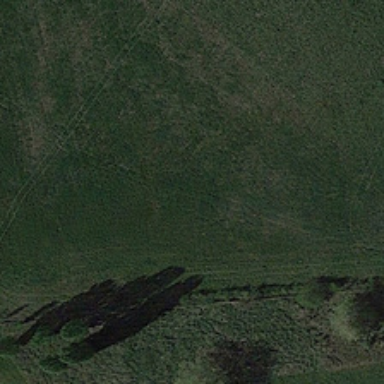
Several green trees are in a piece of green meadow .